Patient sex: F
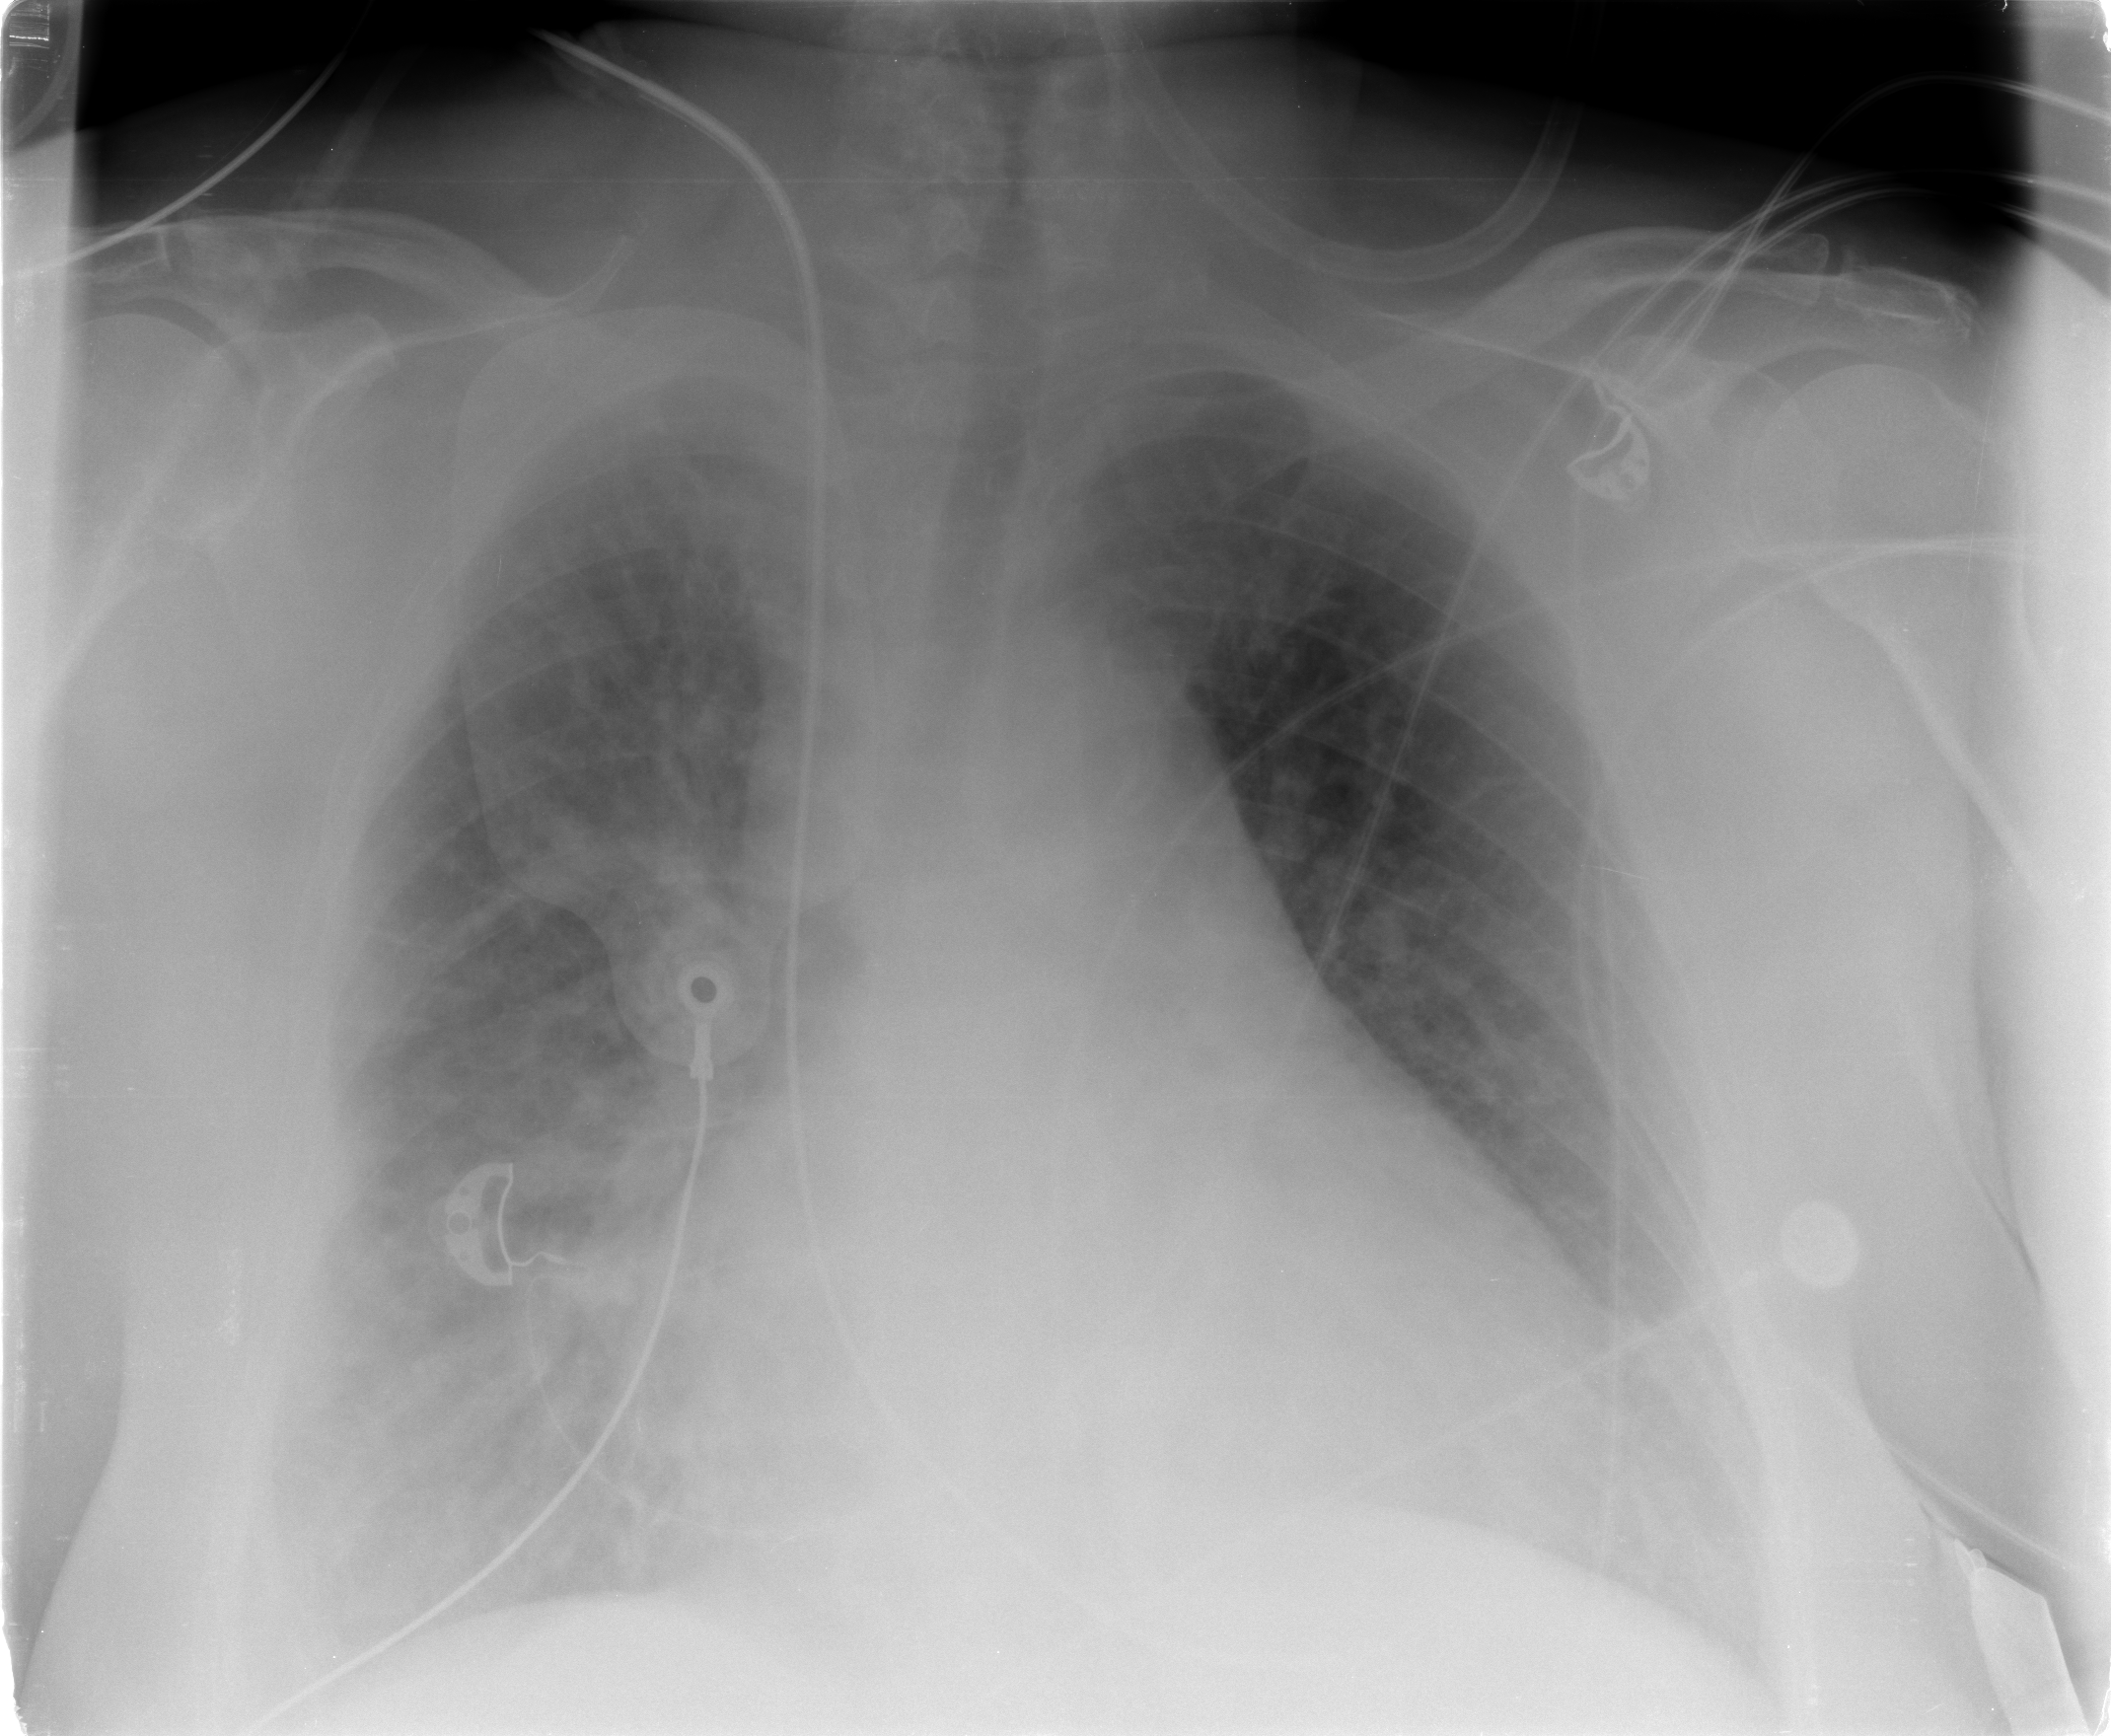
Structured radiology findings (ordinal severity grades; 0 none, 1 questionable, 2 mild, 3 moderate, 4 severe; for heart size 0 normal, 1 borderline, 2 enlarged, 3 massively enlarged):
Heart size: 2
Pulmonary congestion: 3
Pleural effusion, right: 2
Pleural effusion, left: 1
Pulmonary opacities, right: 2
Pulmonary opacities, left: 1
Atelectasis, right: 2
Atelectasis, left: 2